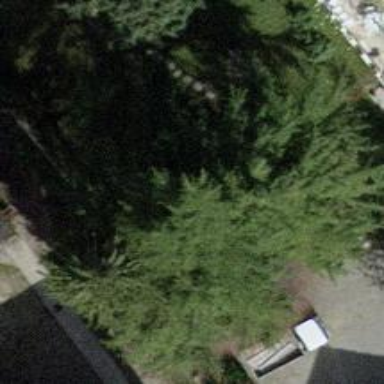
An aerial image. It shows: Evergreen tree with needle-leaved leaves.